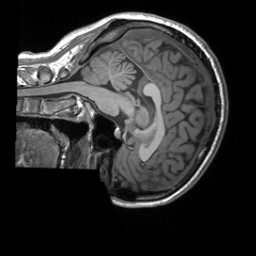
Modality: T1w
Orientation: sagittal
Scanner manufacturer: siemens
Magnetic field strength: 3 T
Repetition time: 2 s
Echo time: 0.0023 s